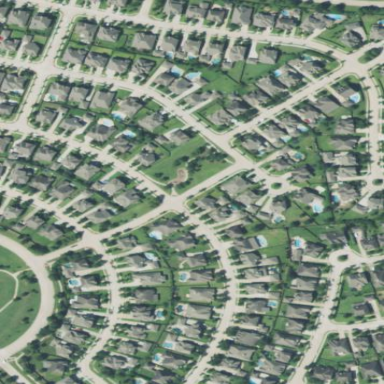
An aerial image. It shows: Residential area within neighborhood.